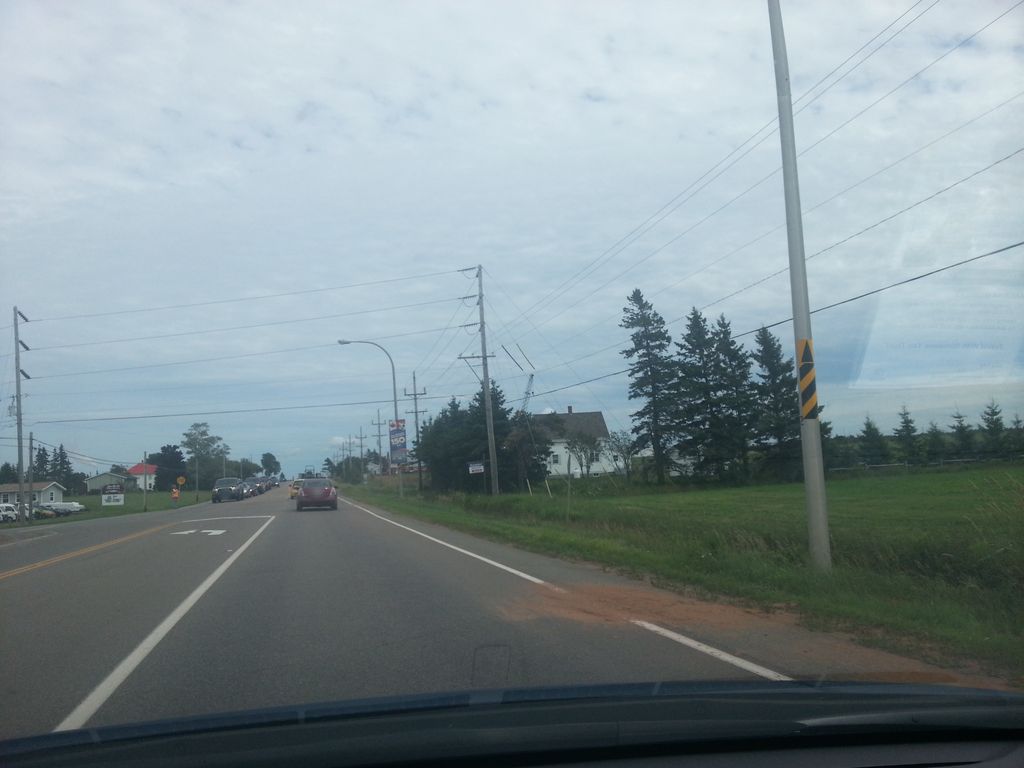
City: charlottetown